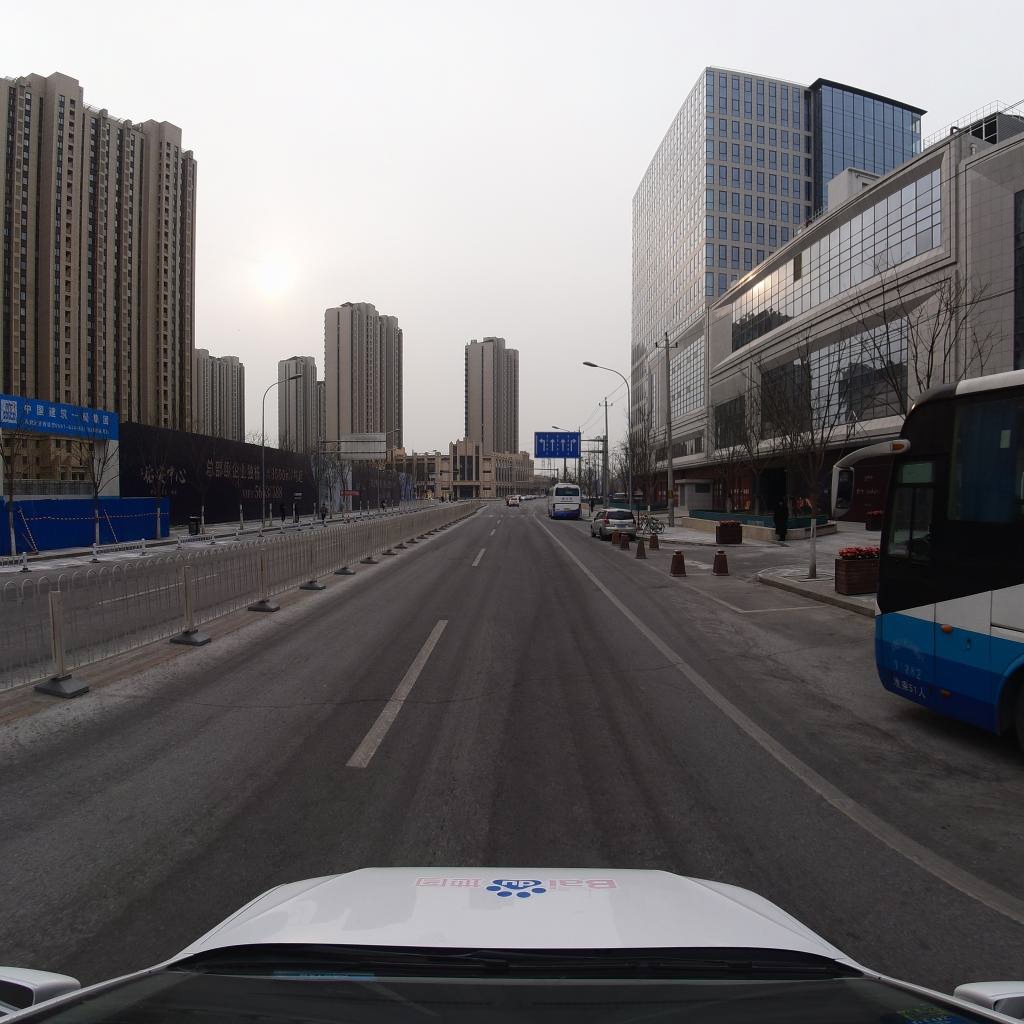
Region: Fengtai
Road damage annotations: transverse crack, transverse crack